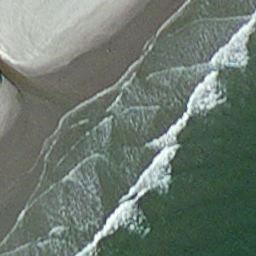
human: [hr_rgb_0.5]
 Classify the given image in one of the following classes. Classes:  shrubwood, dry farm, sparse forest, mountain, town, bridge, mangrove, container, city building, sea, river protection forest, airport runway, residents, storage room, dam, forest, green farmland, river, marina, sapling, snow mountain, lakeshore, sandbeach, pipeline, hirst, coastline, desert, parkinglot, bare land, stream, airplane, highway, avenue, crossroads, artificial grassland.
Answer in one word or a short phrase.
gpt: coastline